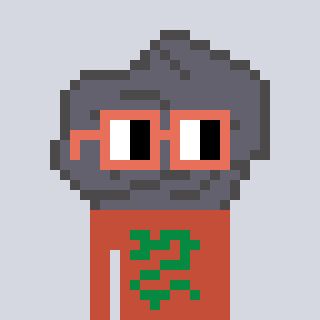
a pixel art character with square orange glasses, a rock-shaped head and a rust-colored body on a cool background